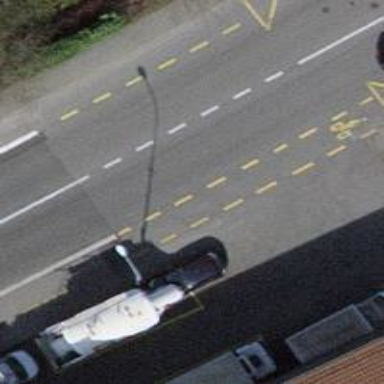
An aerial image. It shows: Primary highway with asphalt surface. There are sidewalks on both sides and cycle track.